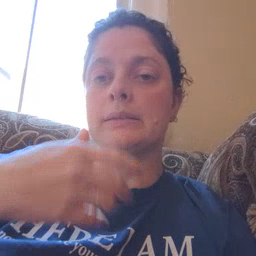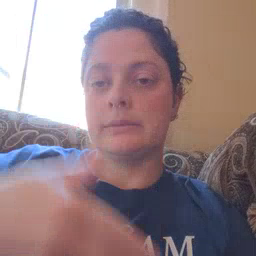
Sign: glasswindow